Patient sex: M
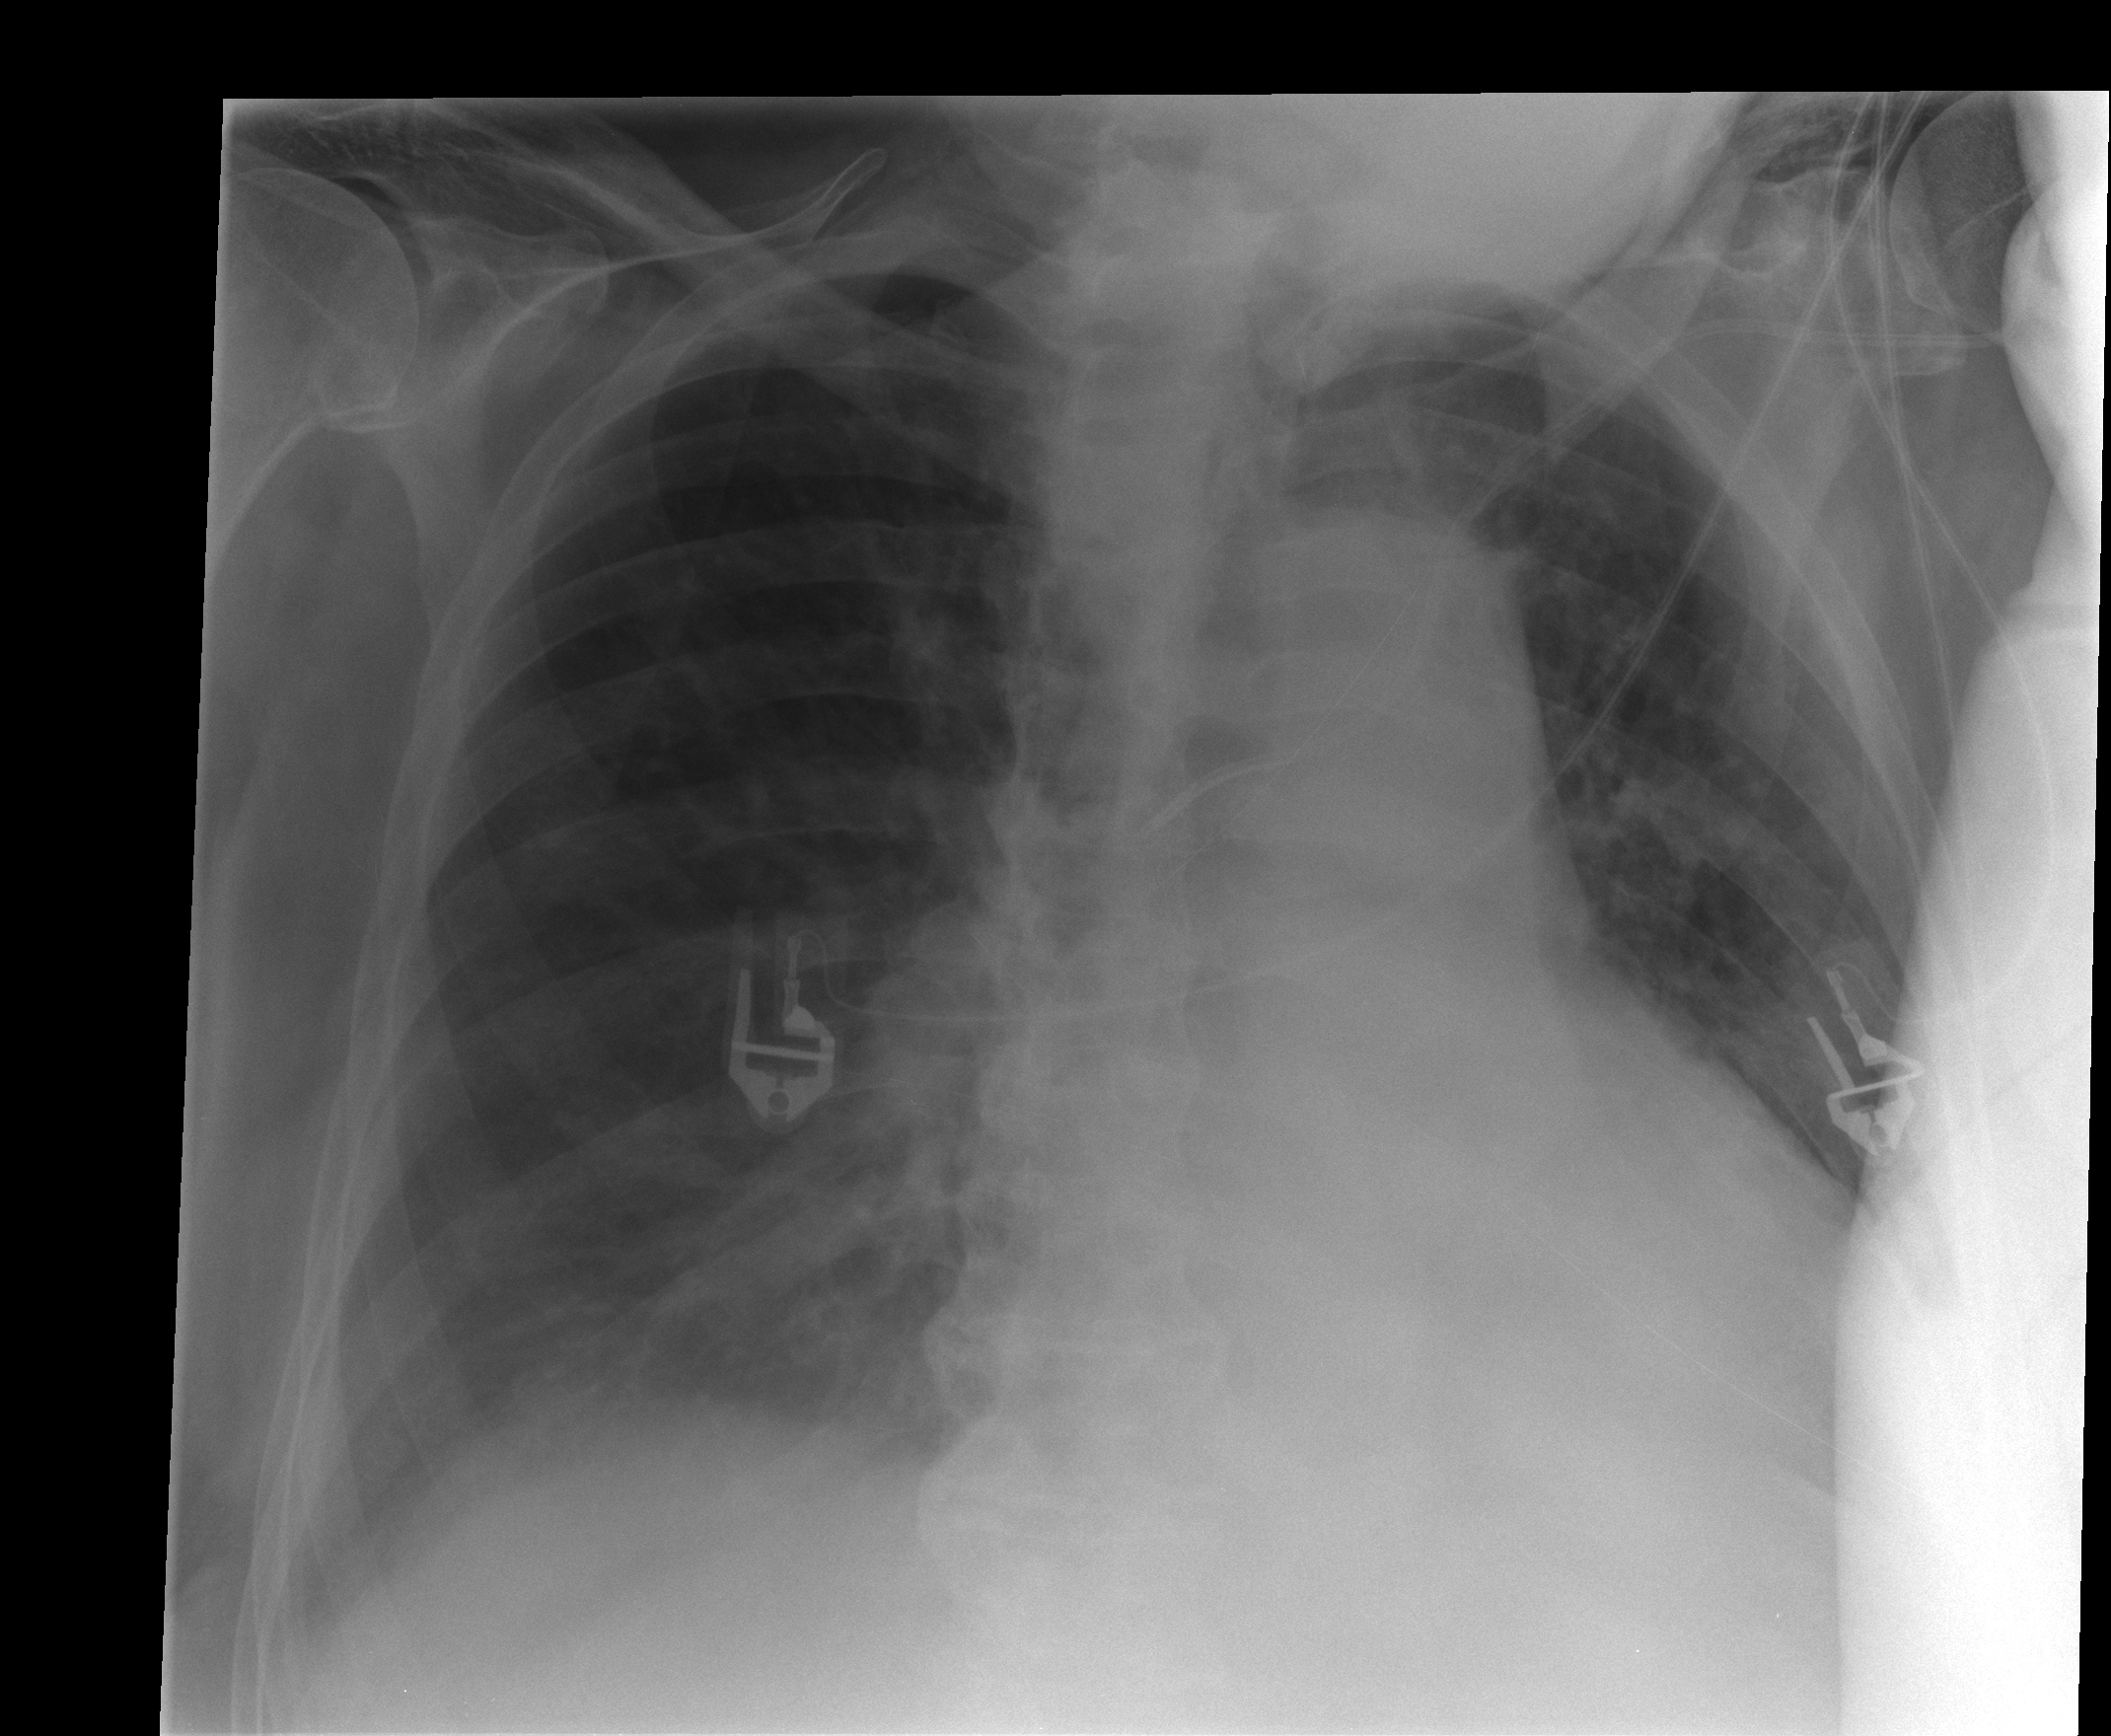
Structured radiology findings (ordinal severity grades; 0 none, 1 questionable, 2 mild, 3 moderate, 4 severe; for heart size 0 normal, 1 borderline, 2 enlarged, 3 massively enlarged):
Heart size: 0
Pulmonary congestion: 0
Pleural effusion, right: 1
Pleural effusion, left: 2
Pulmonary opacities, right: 0
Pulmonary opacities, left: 2
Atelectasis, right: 2
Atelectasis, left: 2